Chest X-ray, AP view. Patient: 1 years old, sex M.
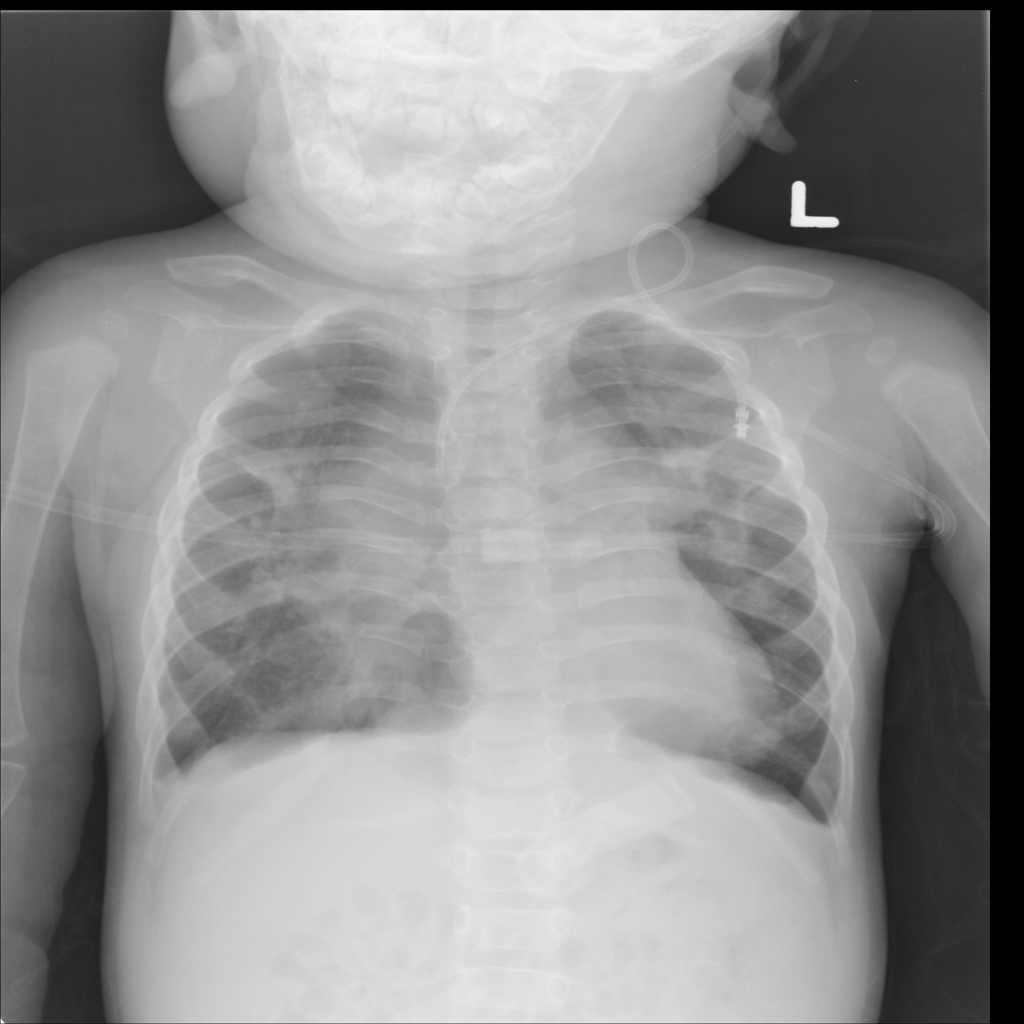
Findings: Effusion, Infiltration